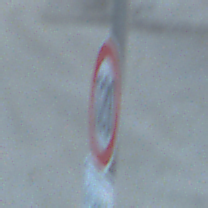
Verkehrszeichen: Geschwindigkeit120
Zusatzzeichen unten: ZeitangabenMitBeschraenkungAufWochentage8
Umgebung: Outdoor, Beach
Tageszeit: SunriseSunset
Wetter: PartlyCloudy
Licht: Natural
Jahreszeit: NotSpecified
Kontrast: MediumContrast